Question: This is design that I want to implement for my mobile application:

And this is what is currently accomplished to implement:
<URL>
As you can see folowing some online examples i manage to curve the picture but its curved on both ends instead of just on the bottom.
This is my style code:
'''
const mainStyle = StyleSheet.create({
container: {
flex: 1,
flexDirection: "column",
backgroundColor: "#d3c586",
alignItems: "center",
justifyContent: "space-between",
},
cardContainer: {
flex: 1,
alignSelf: "center",
backgroundColor: "#d3c586",
alignItems: "center",
justifyContent: "space-between",
overflow: "hidden",
},
cardImageContainer: {
flex: 0.6,
borderRadius: width,
width: width,
height: width,
bottom: 0,
overflow: 'hidden',
},
cardImage: {
height: height / 2,
width: width,
bottom: 0,
marginLeft: 0,
}};
'''
This is a list of items that can be swiped and i render it from this function:
'''
renderItem ({item, index}) {
return (
<View style={mainStyle.cardContainer}>
<View style={mainStyle.cardImageContainer}>
<TouchableOpacity onPress={(event) => this.handleDoubleTap(item)} onLongPress={(event) => this.handlePictureShare(item)}>
<LoadImage style={mainStyle.cardImage} source={{uri: item.url}} thumbnailSource={{uri: item.url}}/>
</TouchableOpacity>
</View>
<View style={mainStyle.cardTextContainer}>
<Text numberOfLines={25} style={{fontSize: 19}}>{item.fact}</Text>
</View>
</View>
)
}
'''
I do not have a lot of experience with CSS since most of my work is on the backend.
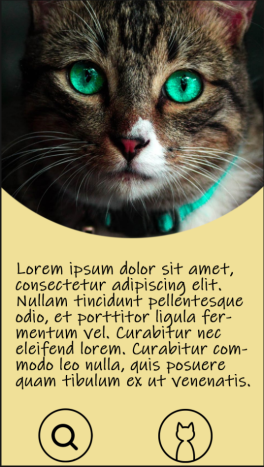
Answer: Check these links <URL>
This way you can only give radius bottom of your image.